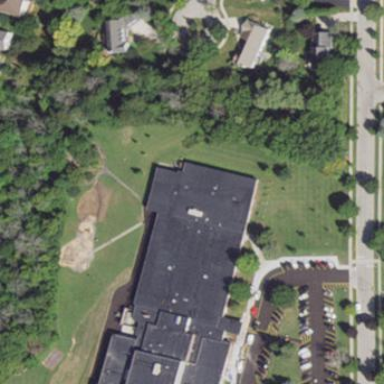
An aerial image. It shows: School building.